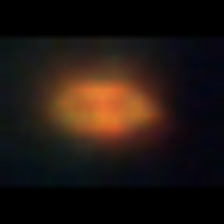
Taxon: Unknown_phyto
Group: Unknown